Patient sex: M
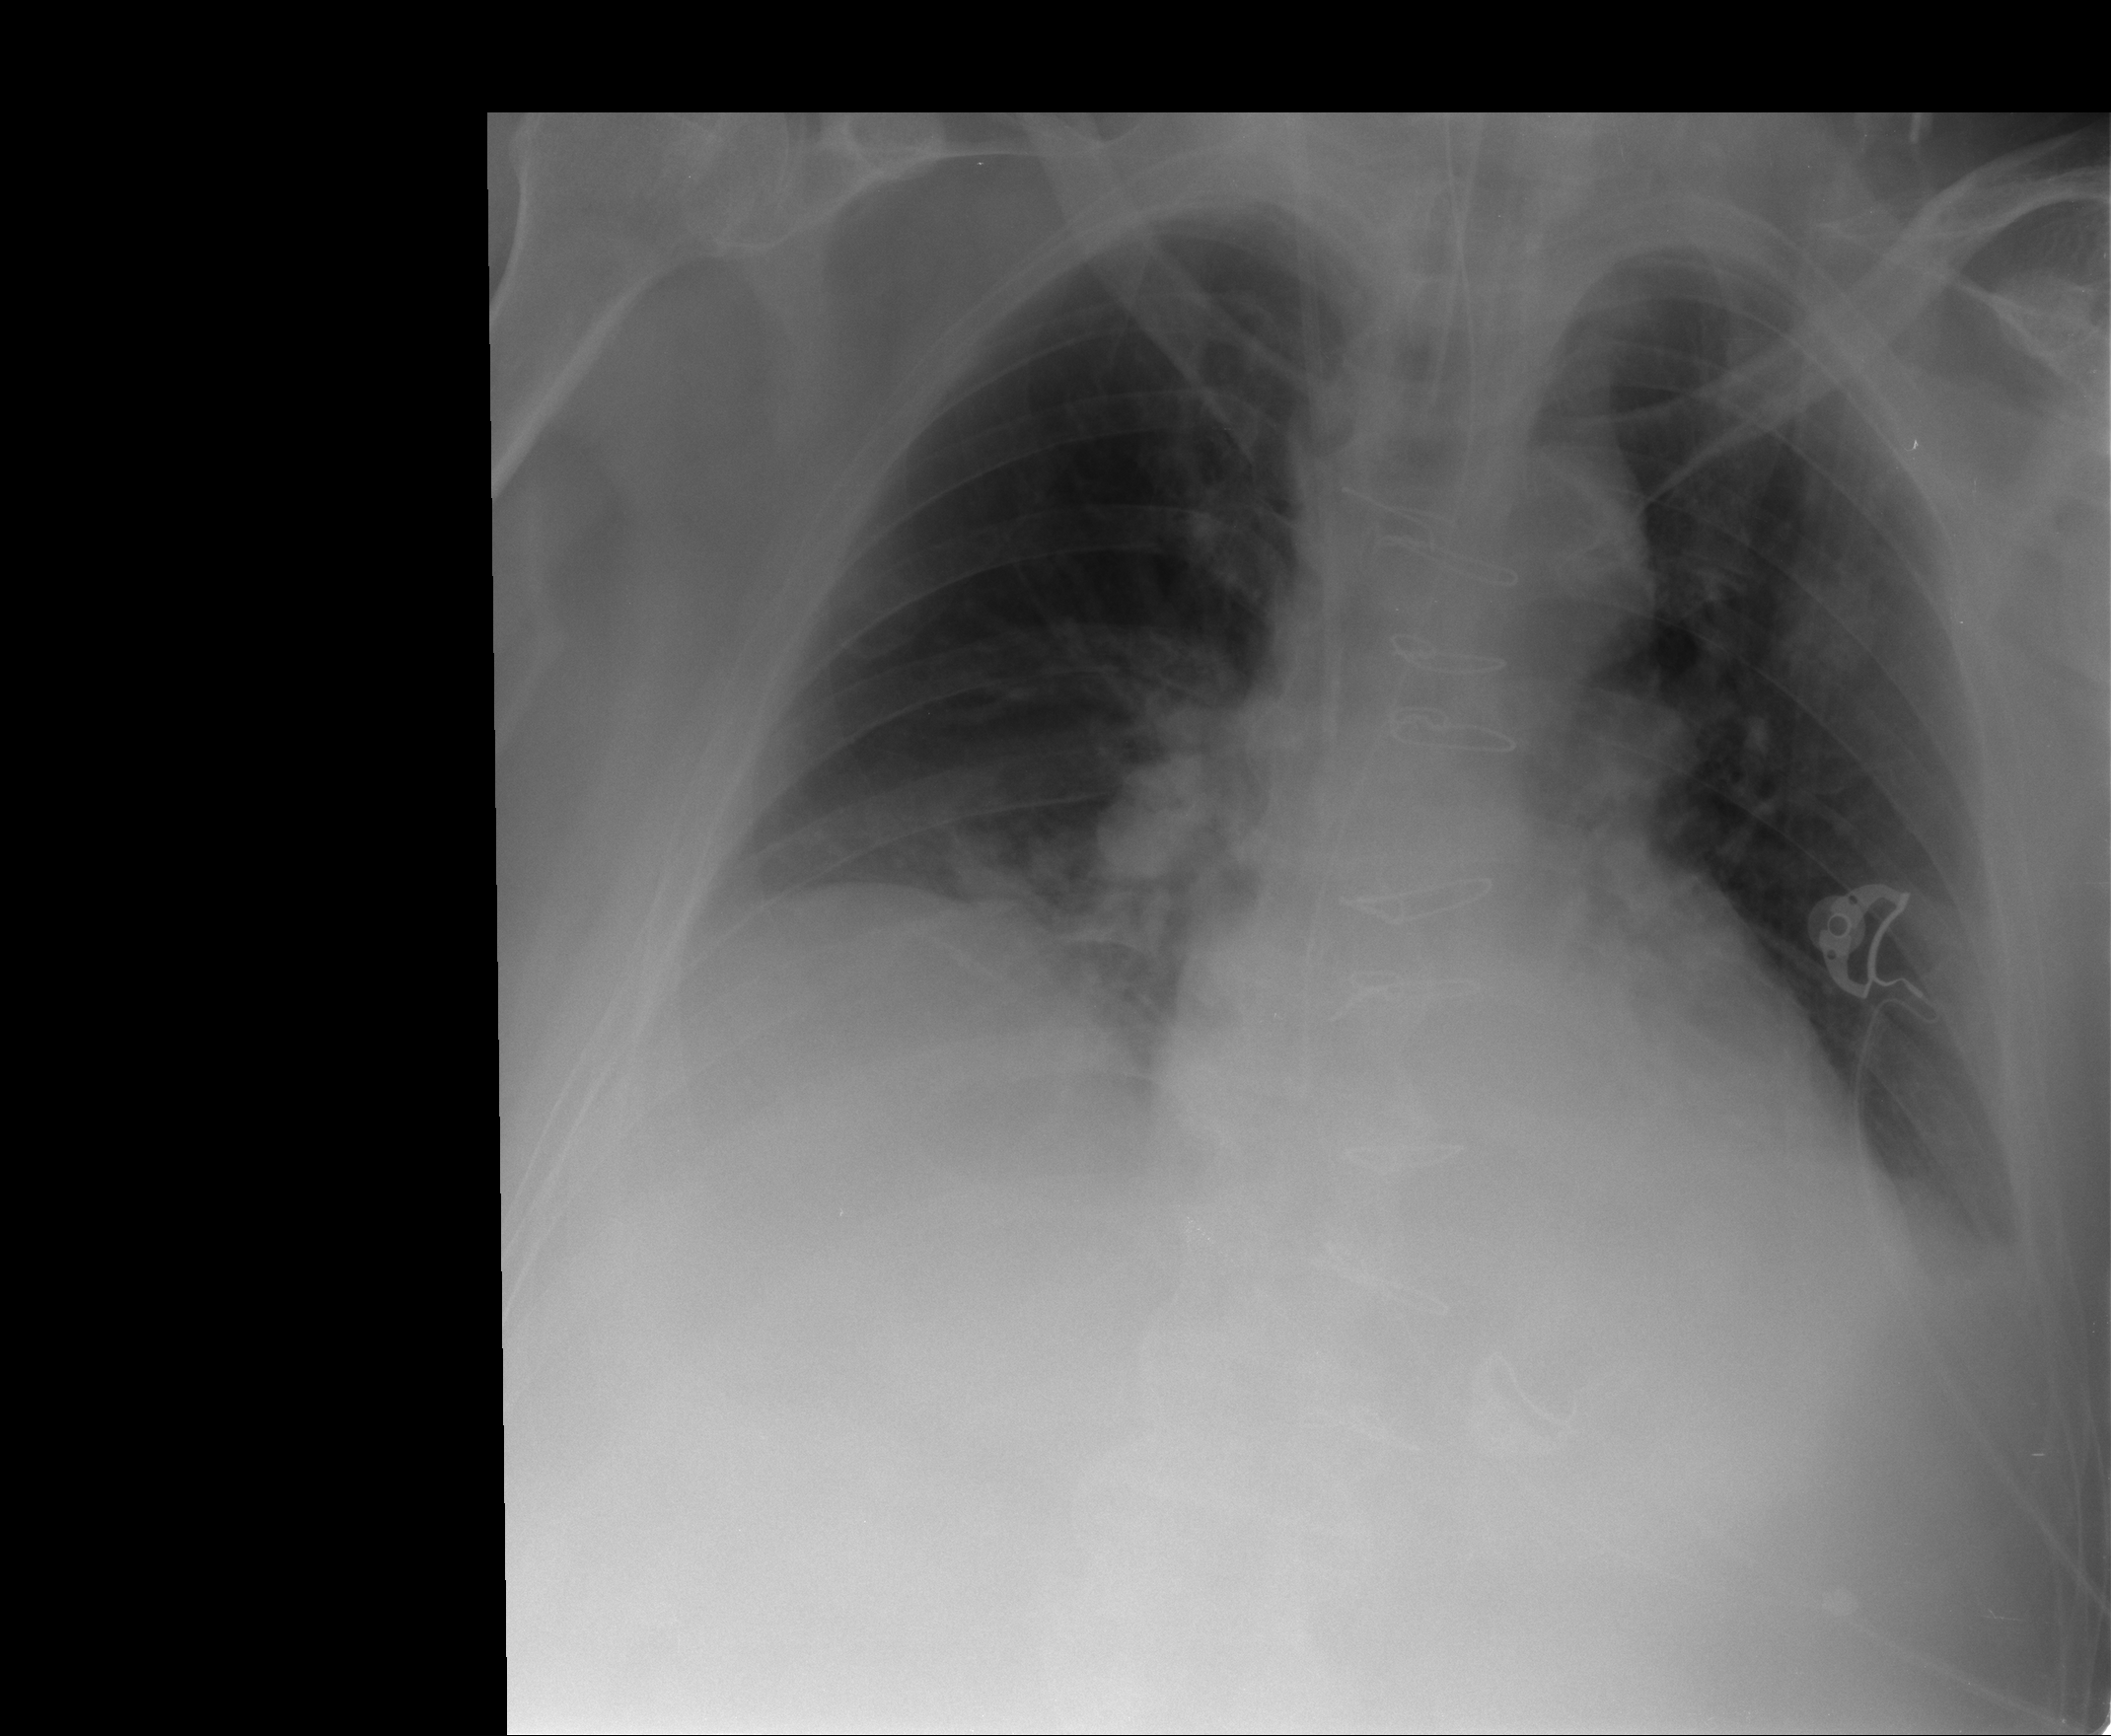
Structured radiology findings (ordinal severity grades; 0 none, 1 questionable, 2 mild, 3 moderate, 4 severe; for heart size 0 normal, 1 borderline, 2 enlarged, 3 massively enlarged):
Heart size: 1
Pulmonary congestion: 1
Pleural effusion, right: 1
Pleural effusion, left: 1
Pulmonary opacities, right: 0
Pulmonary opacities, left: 0
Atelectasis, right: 2
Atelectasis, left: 2